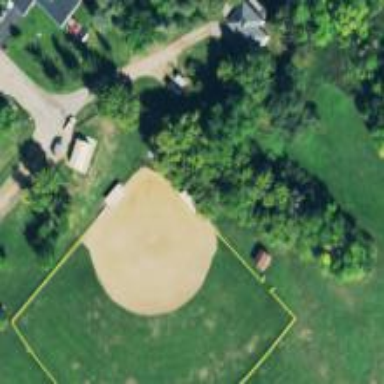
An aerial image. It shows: Softball pitch for leisure and sport activities.